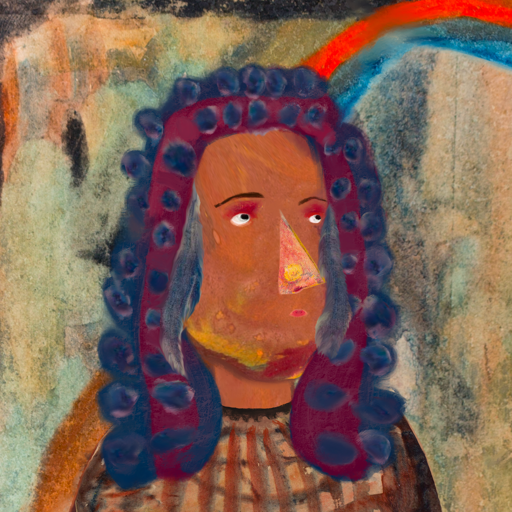
Background: Childish, Head And Neck Side: Mother_And_Son_Son, Face Side: Irani, Bust: Orphan, Hair Side: Hill_Girl, Head Accessory: Blank, Second Necklace: Blank, Necklace: Blank, Baby: Blank